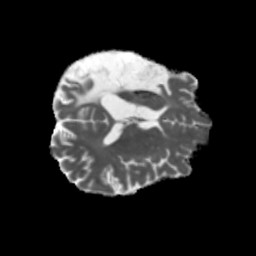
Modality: MD
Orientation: axial
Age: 43
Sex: male
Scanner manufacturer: siemens
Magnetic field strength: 3 T
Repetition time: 5.47 s
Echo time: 0.0854 s